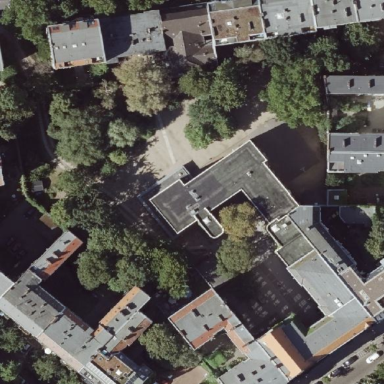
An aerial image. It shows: School.